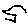
Label: bird